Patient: sex M, age 60
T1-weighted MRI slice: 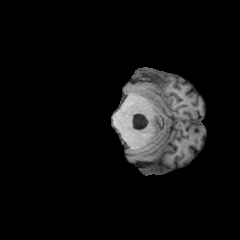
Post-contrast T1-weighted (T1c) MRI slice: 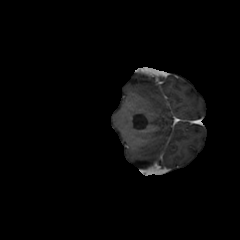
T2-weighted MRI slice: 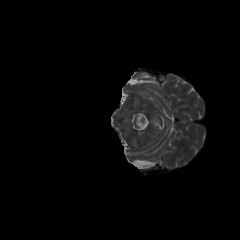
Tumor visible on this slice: no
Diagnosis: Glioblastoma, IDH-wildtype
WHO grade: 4